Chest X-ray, AP view. Patient: 17 years old, sex F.
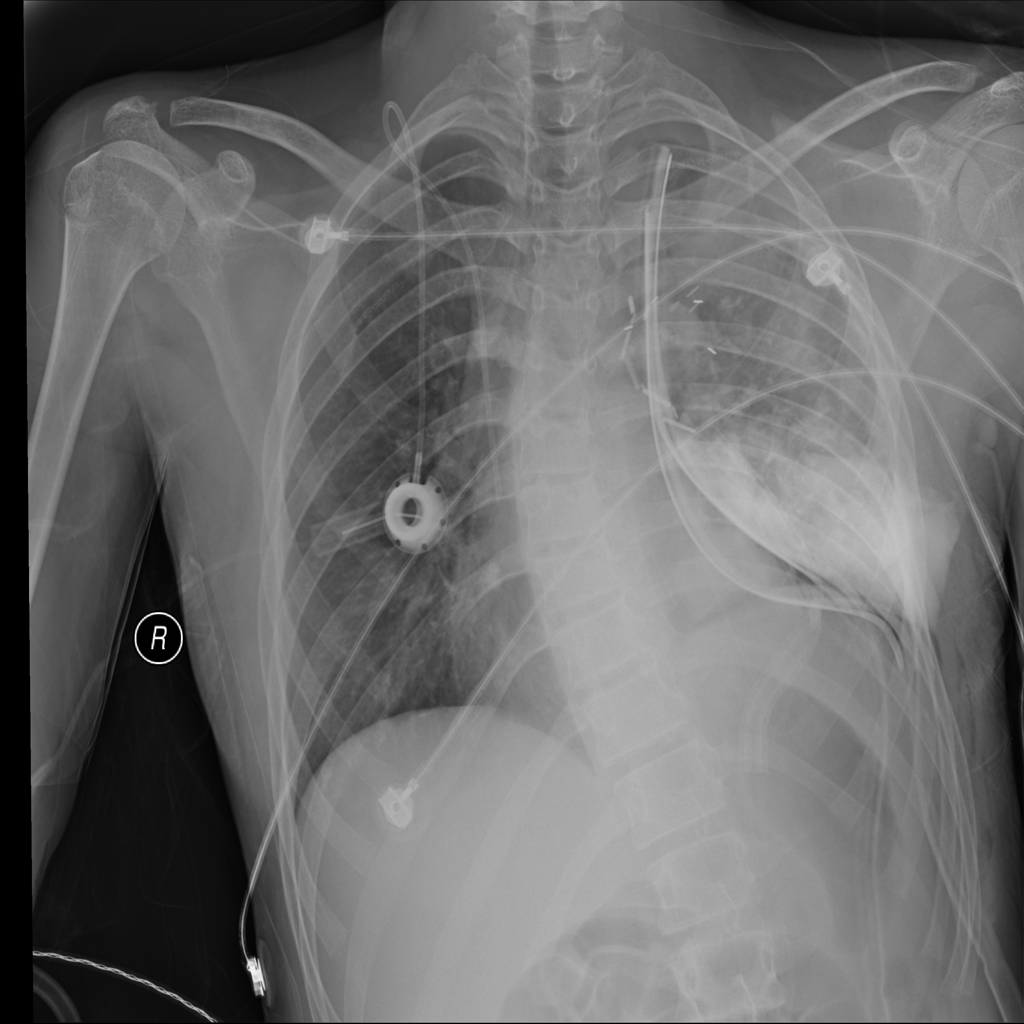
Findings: Emphysema, Mass, Nodule